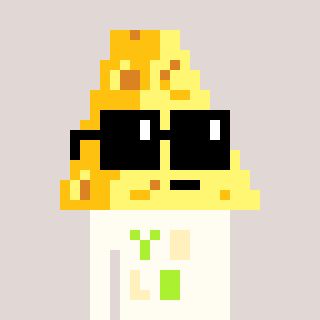
a pixel art character with square black sunglasses, a cheese-shaped head and a grayscale-colored body on a warm background